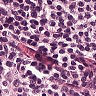
Metastatic tissue present: no